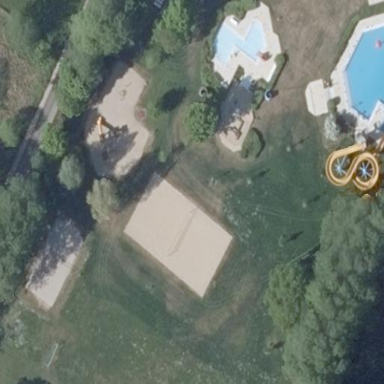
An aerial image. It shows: Sandy pitch for beach volleyball.